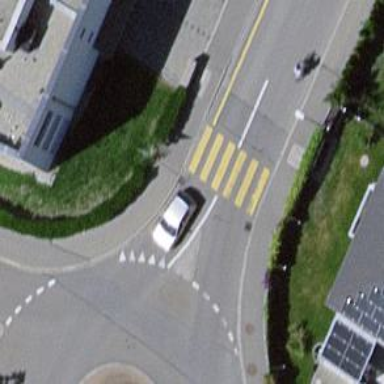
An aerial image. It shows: Marked crossing with zebra stripes on the road.